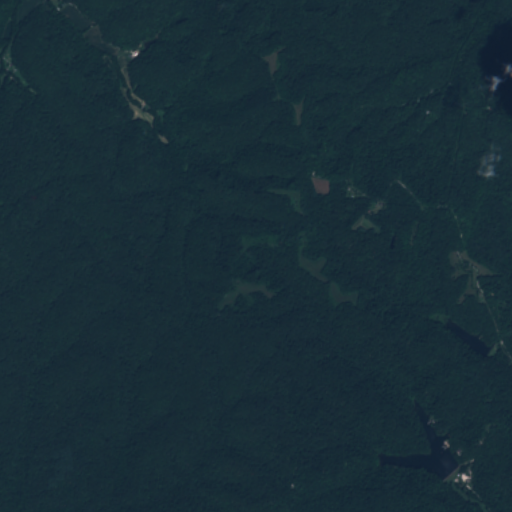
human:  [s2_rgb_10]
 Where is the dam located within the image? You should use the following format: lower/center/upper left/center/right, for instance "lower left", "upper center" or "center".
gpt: The dam is located in the lower right of the image.
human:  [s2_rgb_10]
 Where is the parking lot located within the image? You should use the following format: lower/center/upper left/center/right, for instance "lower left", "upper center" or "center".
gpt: The parking lot is located in the lower right of the image.
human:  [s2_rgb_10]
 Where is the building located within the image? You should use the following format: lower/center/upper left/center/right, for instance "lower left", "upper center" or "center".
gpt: The building is located in the upper left of the image.
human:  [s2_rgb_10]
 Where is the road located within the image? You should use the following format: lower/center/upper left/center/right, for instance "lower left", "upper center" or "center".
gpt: There is no road in the image.